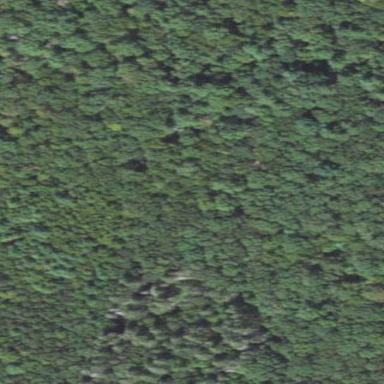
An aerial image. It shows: Mixed leaf woodland.